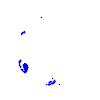
Particle: electron